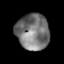
Tissue: lung
Cell type: T cells
Senescence score: 0.2206
Nuclear area (px): 1160
Mean DAPI intensity: 117.531